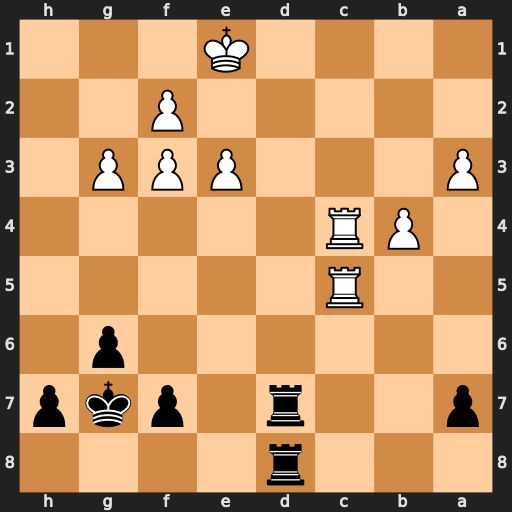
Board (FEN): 3r4/p2r1pkp/6p1/2R5/1PR5/P3PPP1/5P2/4K3
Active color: b
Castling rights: -
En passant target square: -
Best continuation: Rd1+ Ke2 R8d2#